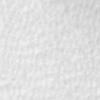
Label: no_change